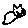
Label: cat